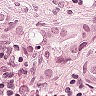
Metastatic tissue present: yes